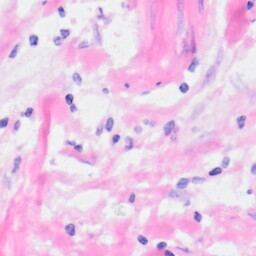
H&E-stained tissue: Kidney